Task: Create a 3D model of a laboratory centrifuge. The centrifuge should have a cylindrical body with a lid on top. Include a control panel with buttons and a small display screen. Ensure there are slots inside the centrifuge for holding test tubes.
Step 27:
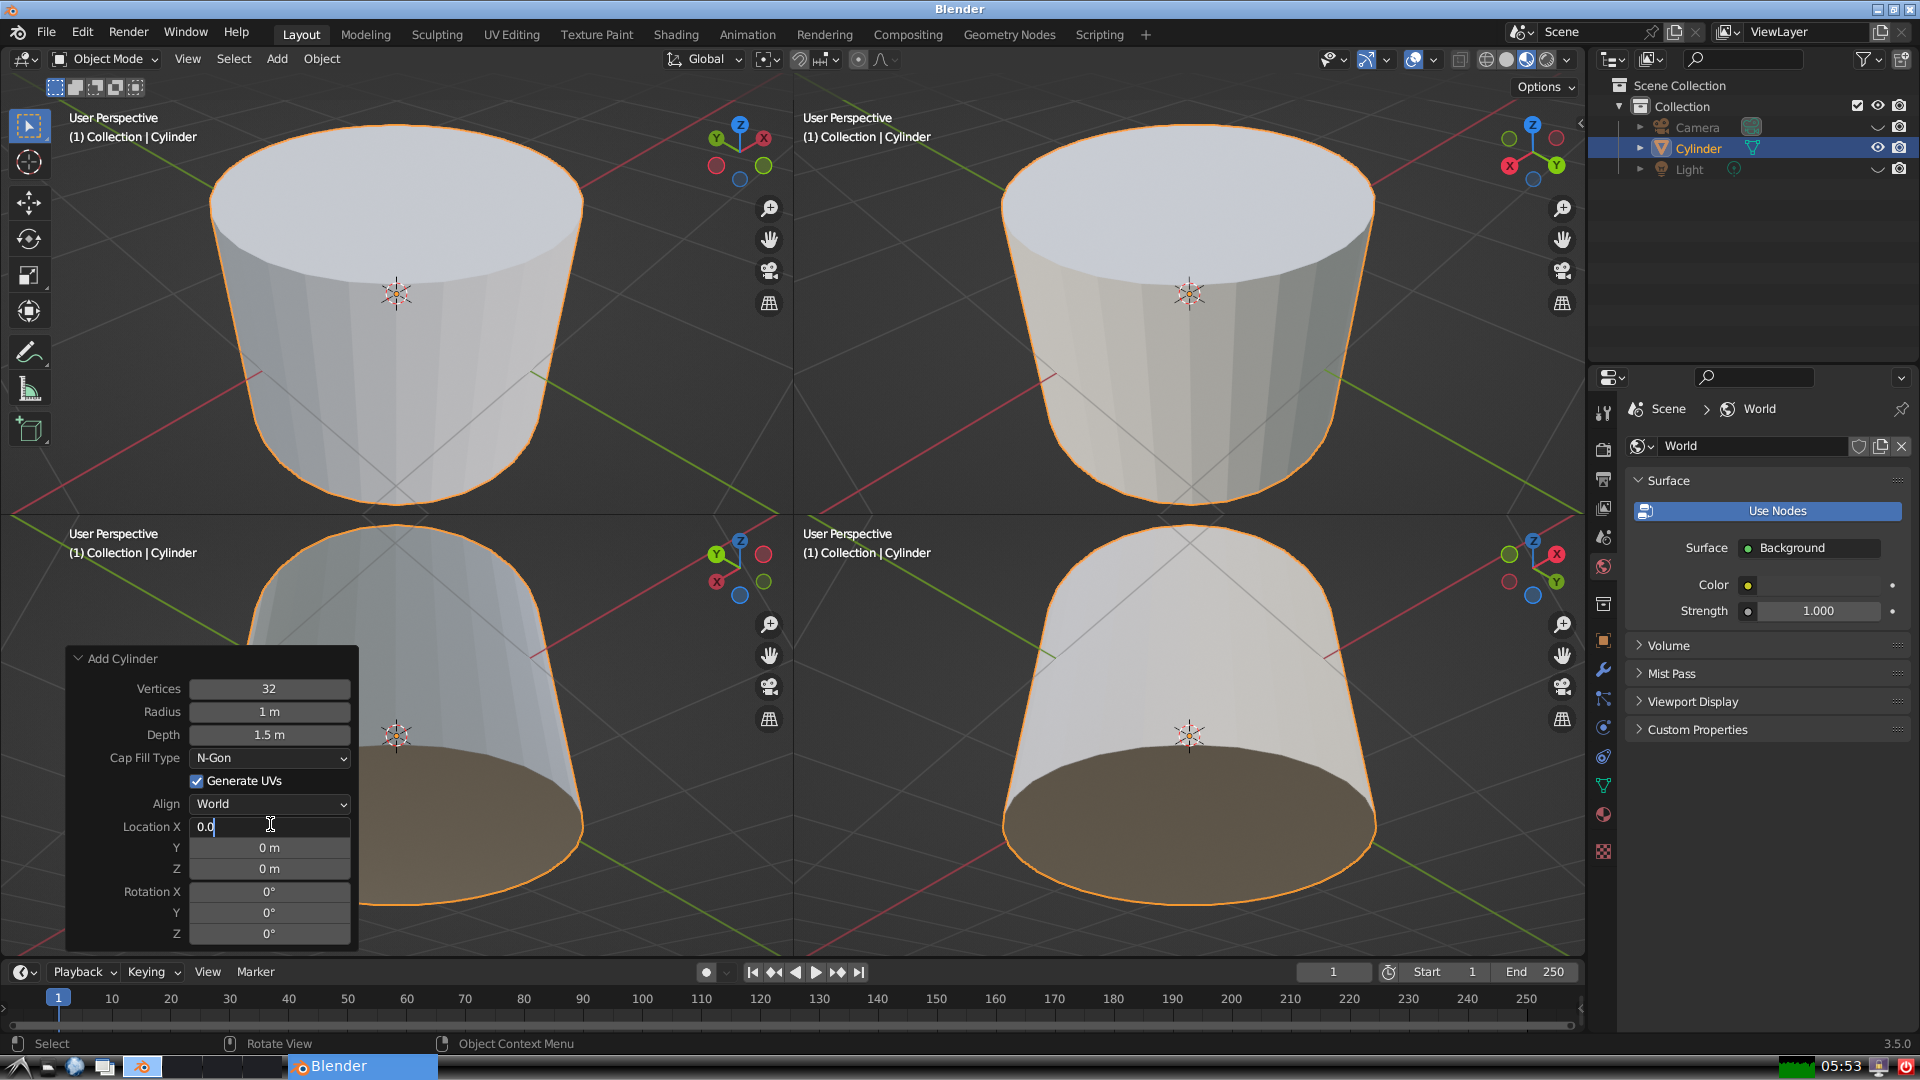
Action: {"key_press": ['Return']}